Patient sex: M
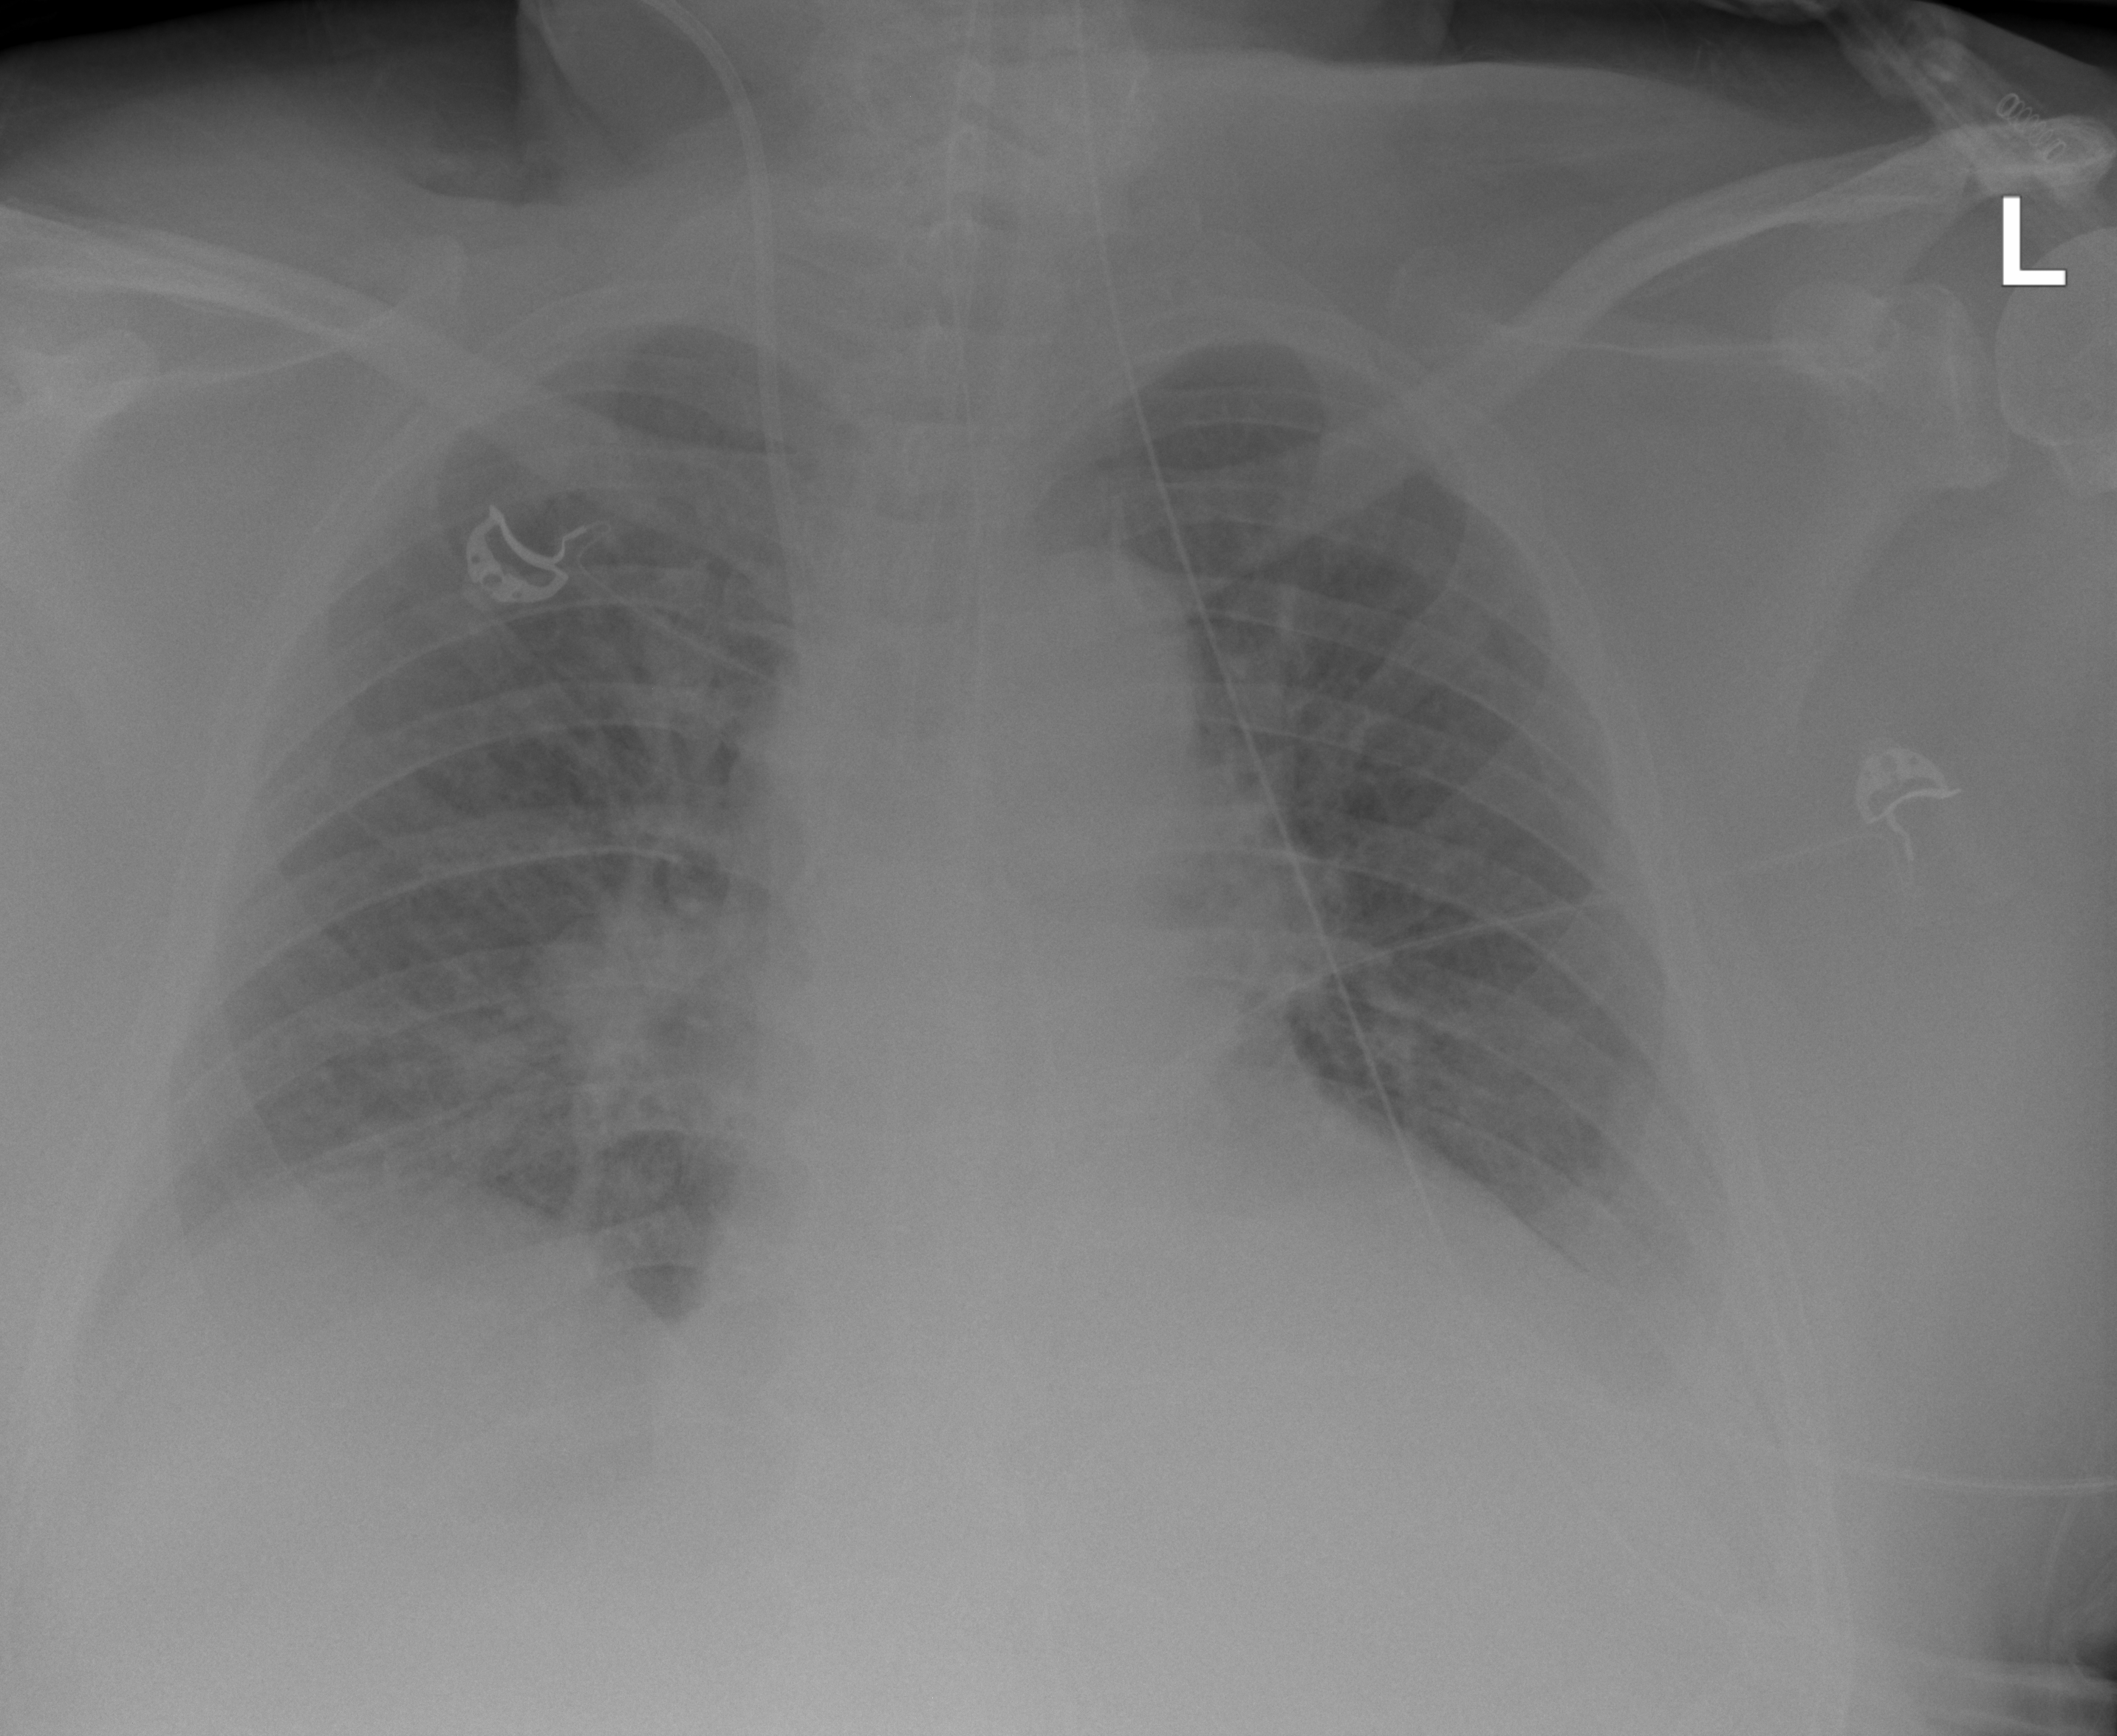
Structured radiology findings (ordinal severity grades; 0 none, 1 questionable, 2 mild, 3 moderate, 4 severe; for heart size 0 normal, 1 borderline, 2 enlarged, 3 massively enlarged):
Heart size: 2
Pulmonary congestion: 0
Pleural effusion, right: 2
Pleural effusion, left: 2
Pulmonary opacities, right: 2
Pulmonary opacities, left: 2
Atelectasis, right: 2
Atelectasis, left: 2